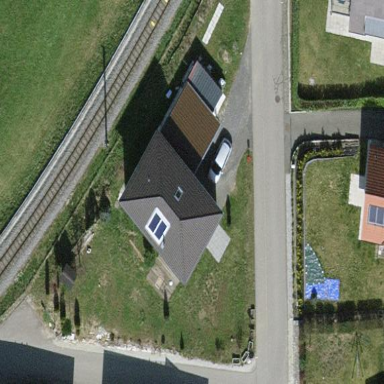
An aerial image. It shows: Detached building.